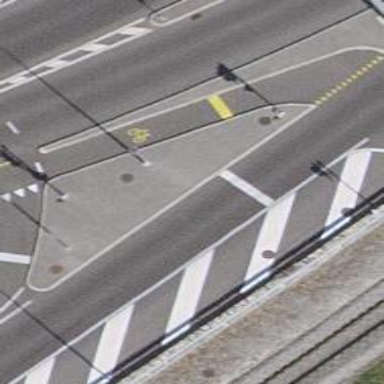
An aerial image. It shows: Cyclist crossing with traffic signals on the road.